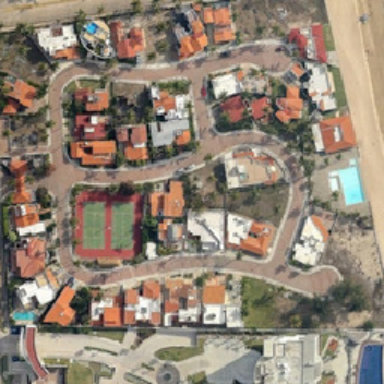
The stadium is around the tree .